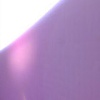
Label: sunburn